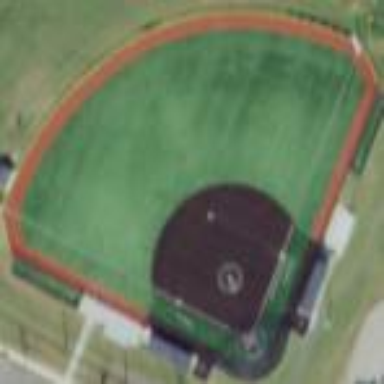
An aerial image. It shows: Baseball pitch for leisure and sports activities.